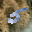
Label: 5